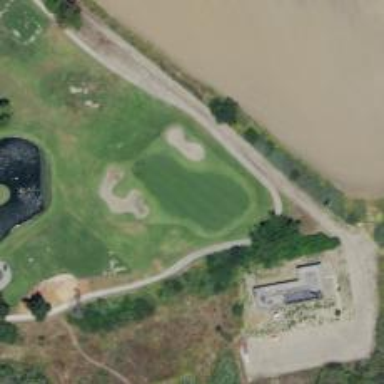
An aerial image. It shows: View of golf hole.